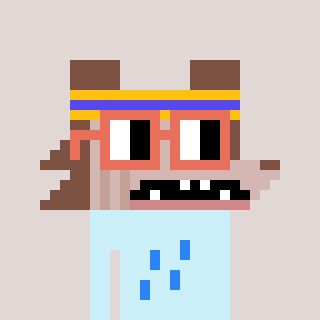
a pixel art character with square orange glasses, a werewolf-shaped head and a cold-colored body on a warm background